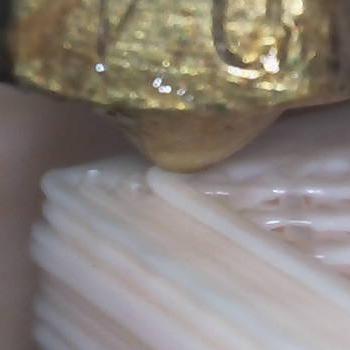
Flow rate: 105%